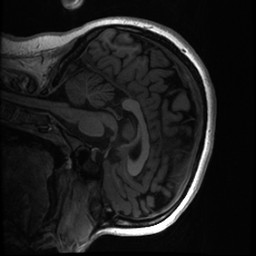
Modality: T1w
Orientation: sagittal
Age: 24
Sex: female